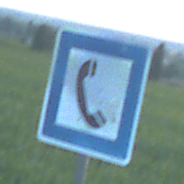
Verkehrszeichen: Fernsprecher
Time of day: SunriseSunset
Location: Outdoor (Nature)
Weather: PartlyCloudy
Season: NotSpecified
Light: Natural